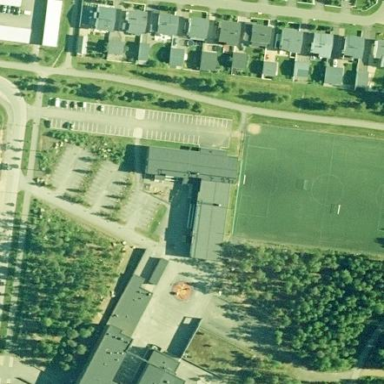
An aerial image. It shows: Fenced pitch used for soccer and ice hockey.